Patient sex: M
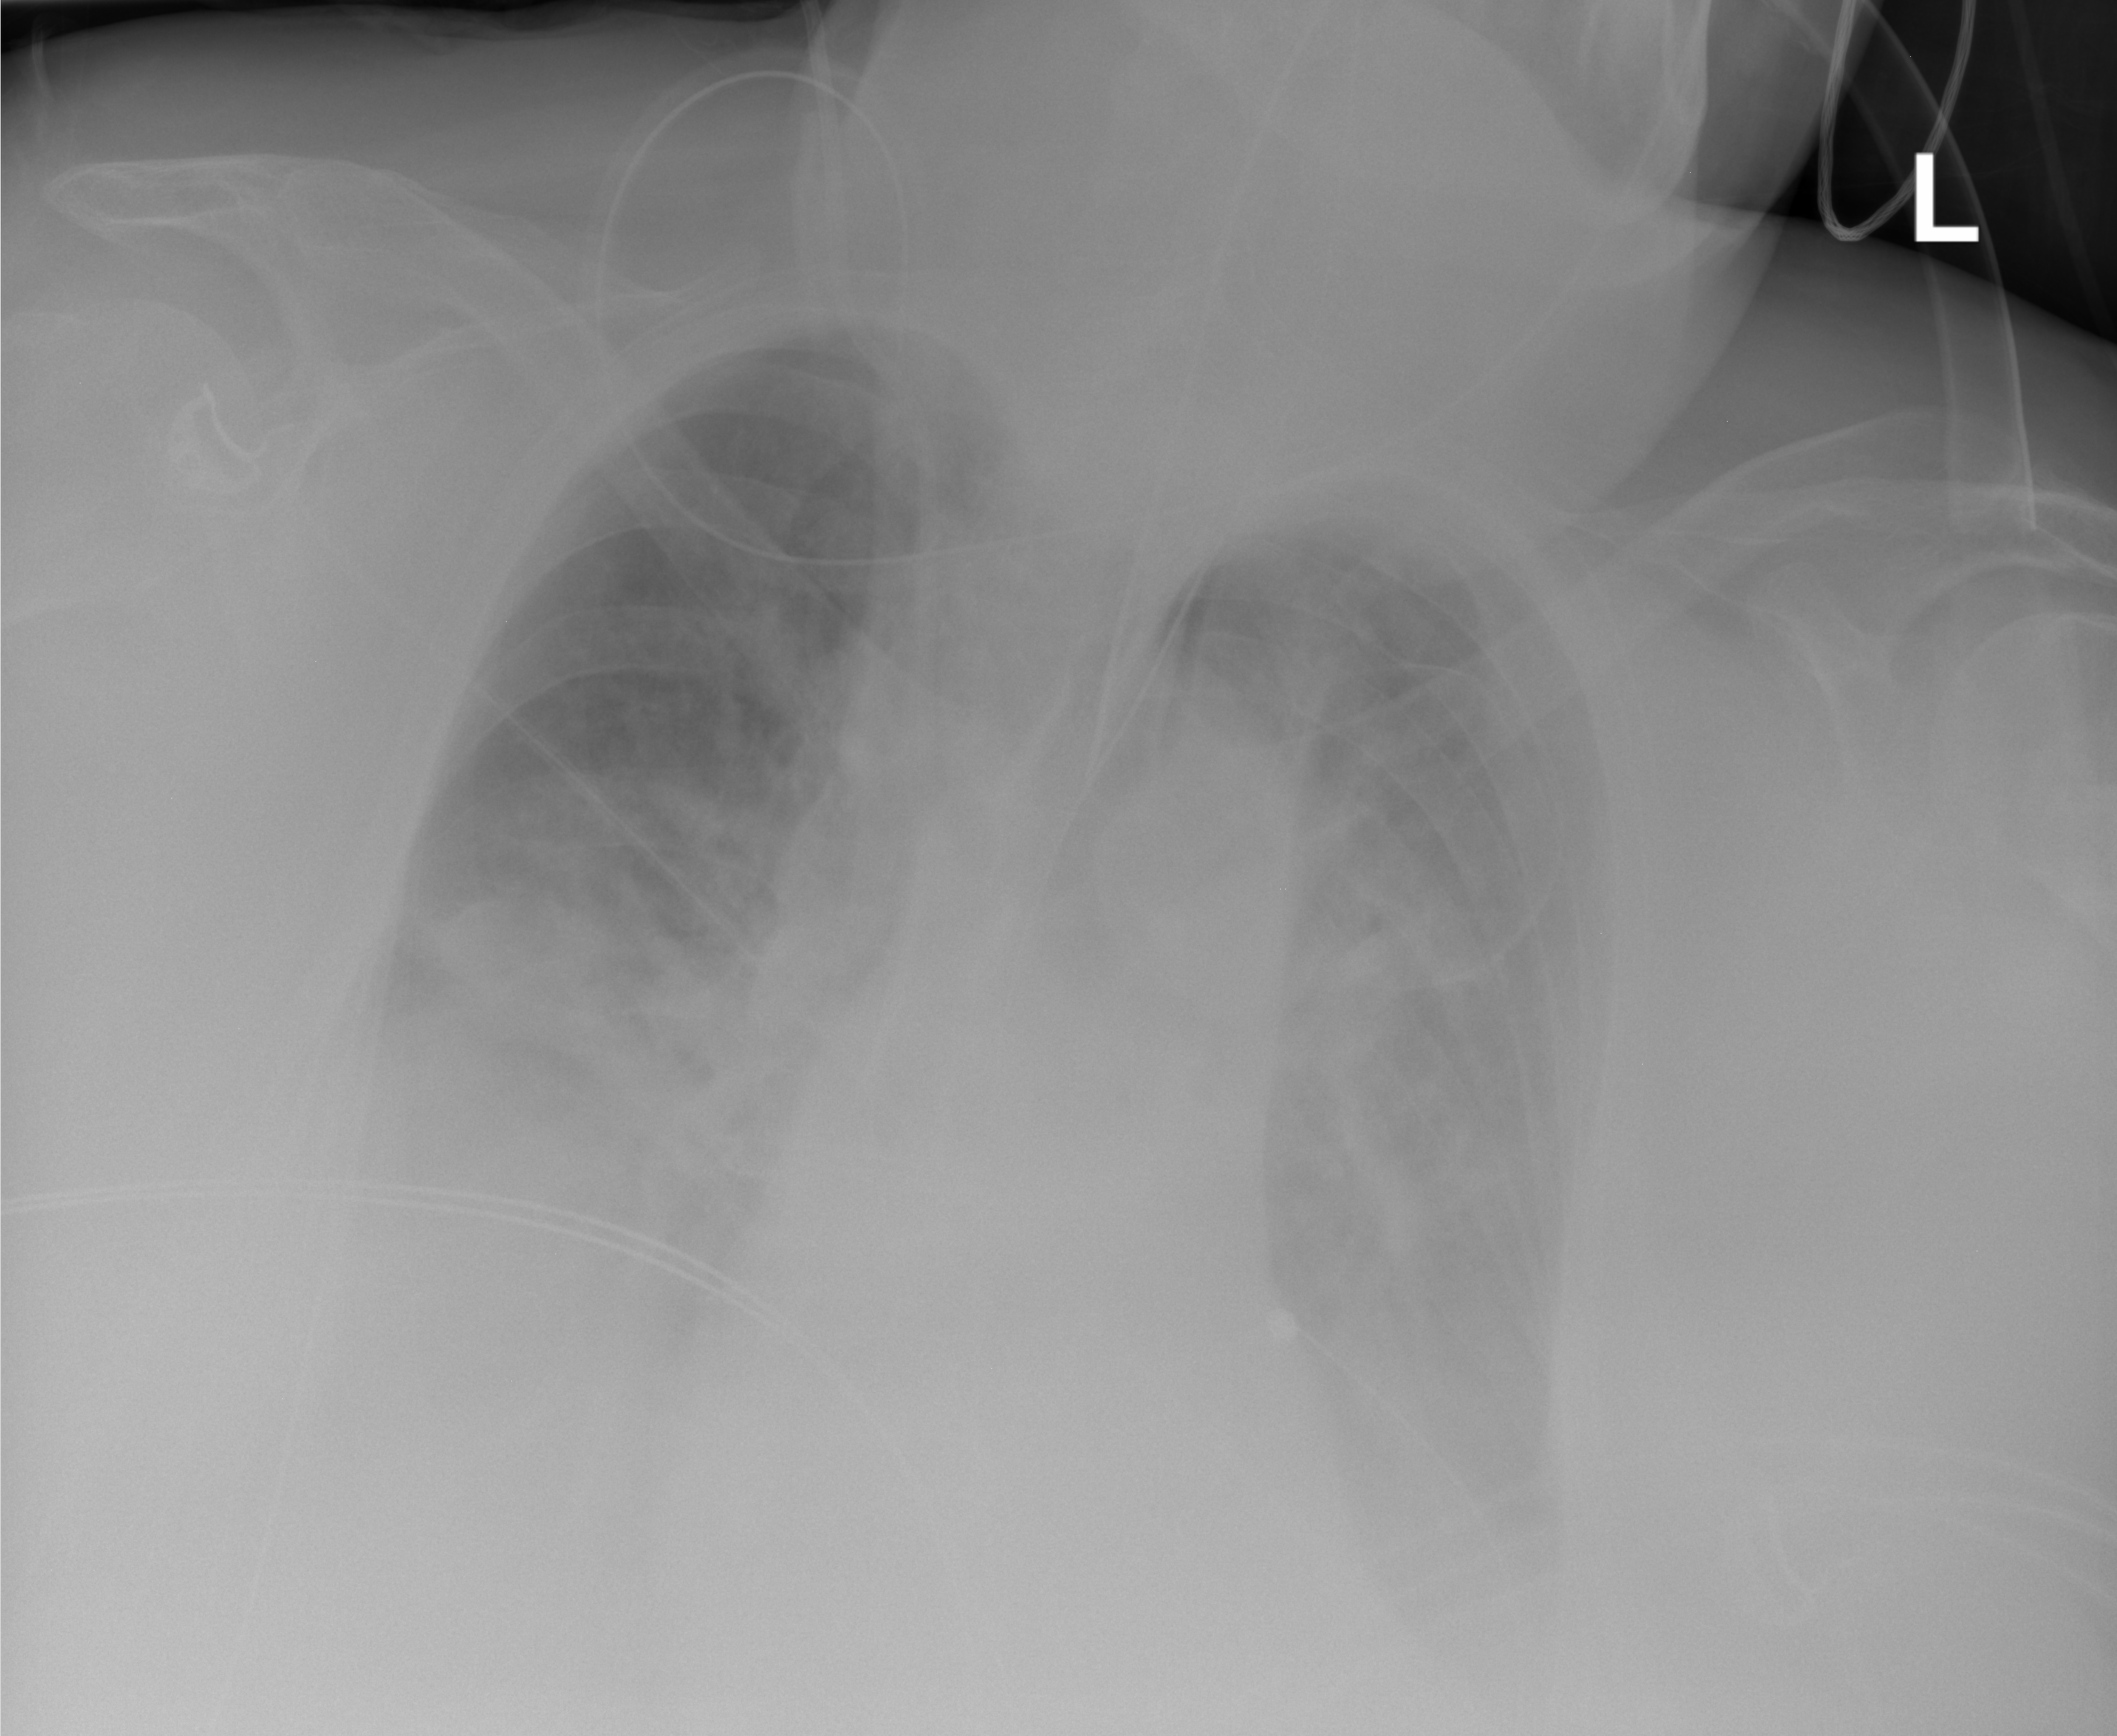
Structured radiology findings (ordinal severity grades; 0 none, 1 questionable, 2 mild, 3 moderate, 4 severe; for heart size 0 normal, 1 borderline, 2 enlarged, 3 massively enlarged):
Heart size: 2
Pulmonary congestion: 2
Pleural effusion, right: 3
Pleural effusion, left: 2
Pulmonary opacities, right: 2
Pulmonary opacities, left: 2
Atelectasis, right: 3
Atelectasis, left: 2